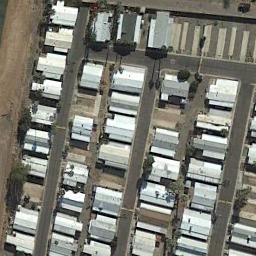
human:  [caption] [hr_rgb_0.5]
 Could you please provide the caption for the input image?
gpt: Many buildings are in the mobile home park .

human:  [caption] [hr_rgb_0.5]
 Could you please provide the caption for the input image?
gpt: There are several trees around the mobile home community .

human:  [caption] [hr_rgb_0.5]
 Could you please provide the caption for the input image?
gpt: The mobile home park has some neatly arranged white mobile homes .

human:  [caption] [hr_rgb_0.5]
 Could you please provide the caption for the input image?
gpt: The mobile home park is on the open place next to the road .

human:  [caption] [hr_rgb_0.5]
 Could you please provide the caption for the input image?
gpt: There are many white buildings arranged neatly in the mobile home park .